Interaction volume radius: 10 \u00c5
Interaction volume height: 30 \u00c5
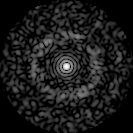
Disorder parameter: 0.8341